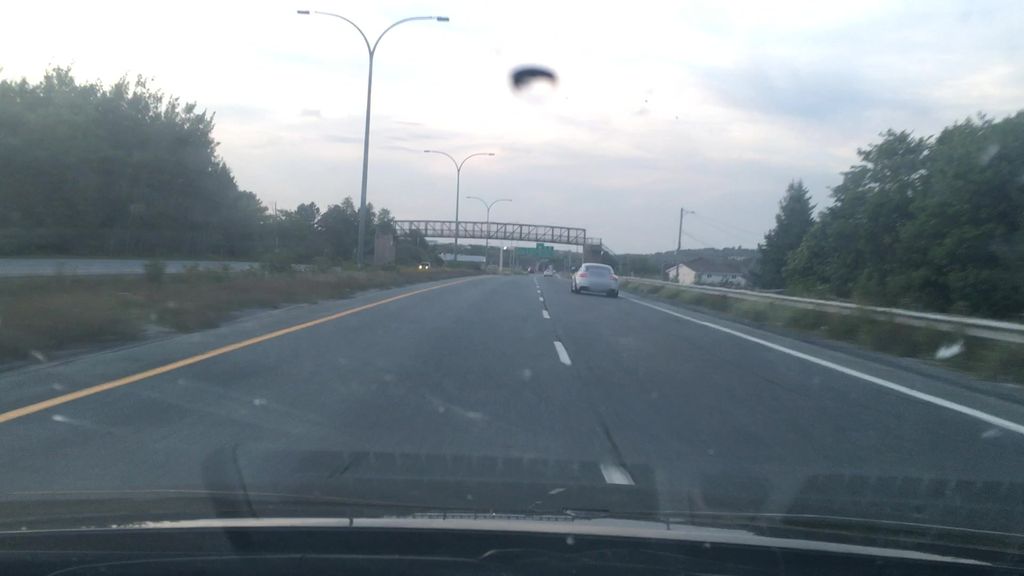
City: halifax